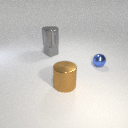
large brown metal cylinder to the right of small gray metal cube